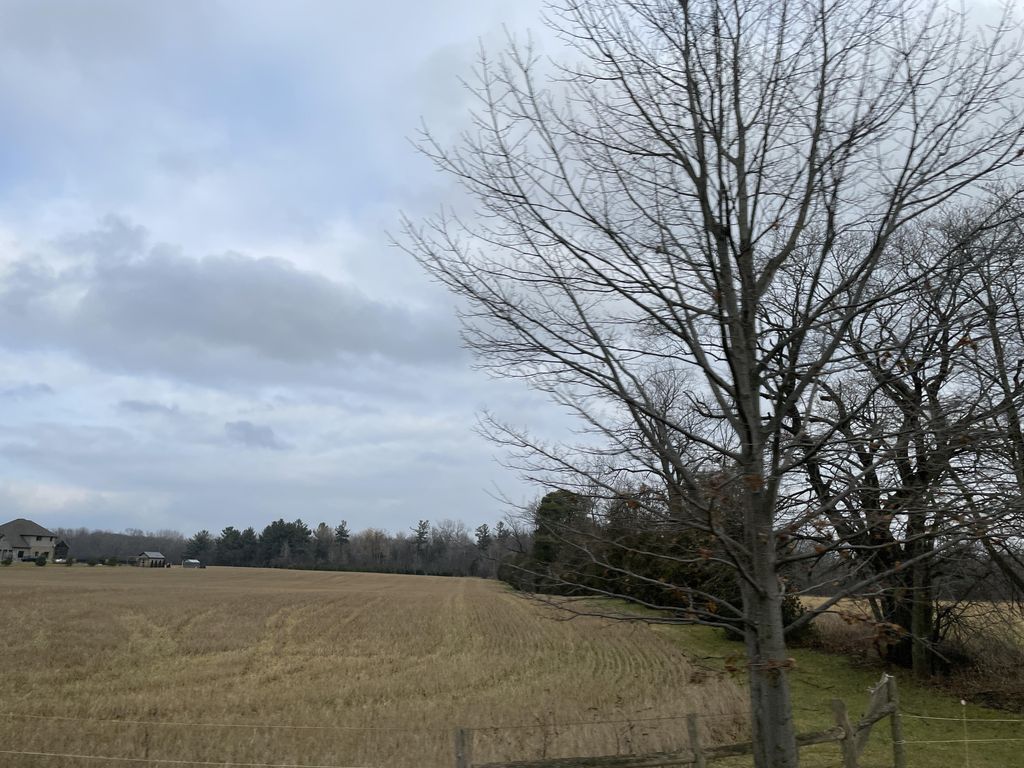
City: kitchener-waterloo